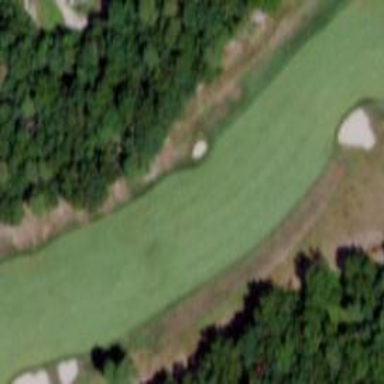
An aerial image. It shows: Golf fairway surrounded by grass.